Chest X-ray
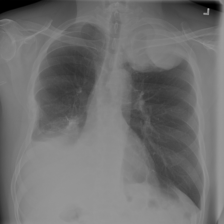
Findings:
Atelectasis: negative
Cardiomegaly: negative
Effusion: negative
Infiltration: negative
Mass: positive
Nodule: negative
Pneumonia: negative
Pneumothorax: negative
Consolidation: negative
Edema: negative
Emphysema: negative
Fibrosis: negative
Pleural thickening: positive
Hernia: negative